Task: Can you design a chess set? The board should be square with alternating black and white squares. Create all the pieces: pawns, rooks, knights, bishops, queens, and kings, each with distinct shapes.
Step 410:
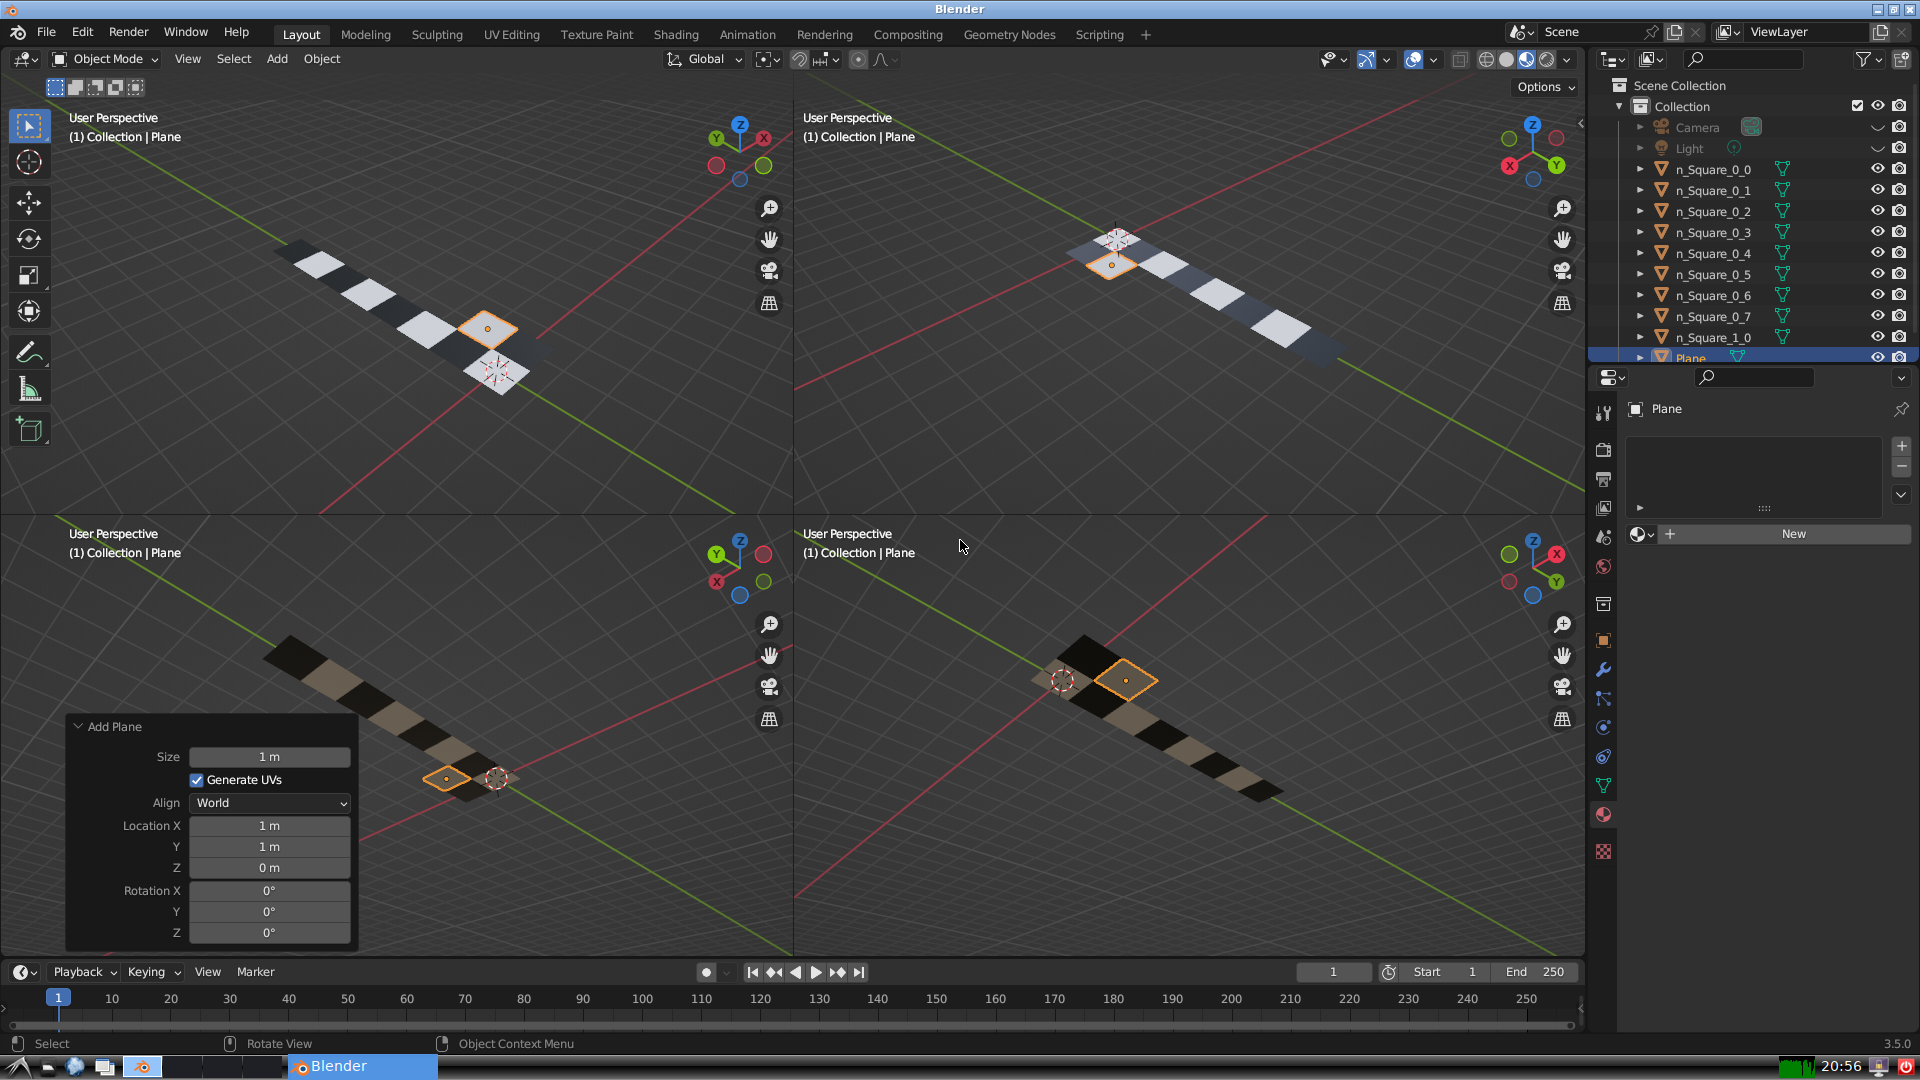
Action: {"key_press": ['Ctrl, Home']}